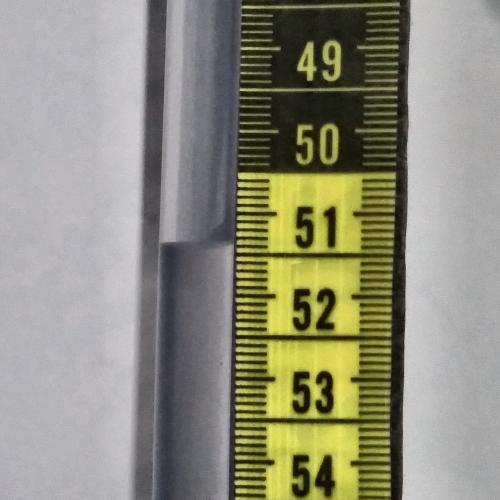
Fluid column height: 51.4 cm